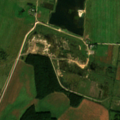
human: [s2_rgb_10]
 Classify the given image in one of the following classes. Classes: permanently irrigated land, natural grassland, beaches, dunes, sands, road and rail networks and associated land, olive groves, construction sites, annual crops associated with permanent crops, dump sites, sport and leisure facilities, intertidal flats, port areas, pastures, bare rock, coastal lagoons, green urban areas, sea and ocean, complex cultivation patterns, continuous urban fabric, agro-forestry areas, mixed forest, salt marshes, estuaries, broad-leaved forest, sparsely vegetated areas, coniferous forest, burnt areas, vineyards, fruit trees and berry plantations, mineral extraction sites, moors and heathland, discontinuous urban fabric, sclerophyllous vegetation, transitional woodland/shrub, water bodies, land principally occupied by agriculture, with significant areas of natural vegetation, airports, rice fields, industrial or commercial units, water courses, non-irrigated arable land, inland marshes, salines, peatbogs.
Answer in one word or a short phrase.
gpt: mineral extraction sites, non-irrigated arable land, pastures, complex cultivation patterns, broad-leaved forest, mixed forest